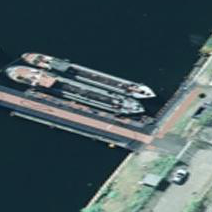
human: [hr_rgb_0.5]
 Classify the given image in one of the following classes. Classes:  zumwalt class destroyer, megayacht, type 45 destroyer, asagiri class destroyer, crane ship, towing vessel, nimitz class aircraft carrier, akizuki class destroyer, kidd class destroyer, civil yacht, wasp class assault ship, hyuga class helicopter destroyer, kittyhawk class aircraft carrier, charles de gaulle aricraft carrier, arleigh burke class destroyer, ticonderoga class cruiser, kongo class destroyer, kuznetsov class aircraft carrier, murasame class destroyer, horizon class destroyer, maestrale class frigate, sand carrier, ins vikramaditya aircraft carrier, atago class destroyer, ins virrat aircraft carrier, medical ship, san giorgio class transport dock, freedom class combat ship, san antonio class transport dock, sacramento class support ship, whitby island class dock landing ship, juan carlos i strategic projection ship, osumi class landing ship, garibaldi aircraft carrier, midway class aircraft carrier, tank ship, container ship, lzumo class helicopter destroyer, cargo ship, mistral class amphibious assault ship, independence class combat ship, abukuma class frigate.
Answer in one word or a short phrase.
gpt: Sand carrier